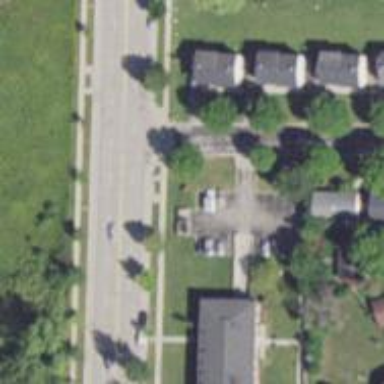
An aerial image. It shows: Unmarked crossing on the road.